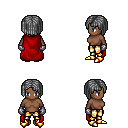
a pixel art fantasy rpg character, female body template, human, dark skin, red cape, gold greaves, gray pageboy hairstyle, metal gloves, gold boots, four views (front, back, left, right), 2x2 character sprite sheet, small pixel art, hard edges, no anti-aliasing